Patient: sex F, age 26
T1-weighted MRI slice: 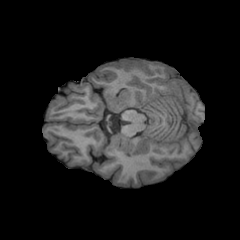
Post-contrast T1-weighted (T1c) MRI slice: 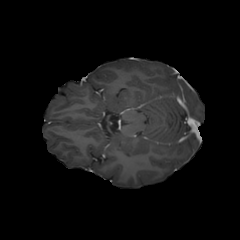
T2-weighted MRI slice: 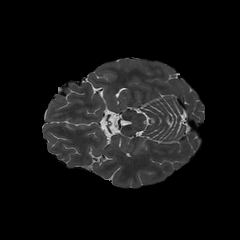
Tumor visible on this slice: no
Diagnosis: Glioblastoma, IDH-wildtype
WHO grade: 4